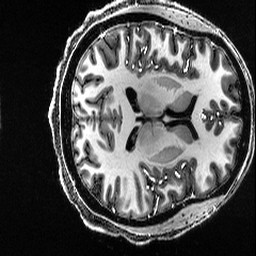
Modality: T1w
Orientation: axial
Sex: female
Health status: ill
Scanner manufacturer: siemens
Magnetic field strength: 7 T
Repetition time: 3 s
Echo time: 0.00278 s